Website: macys
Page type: billing-address
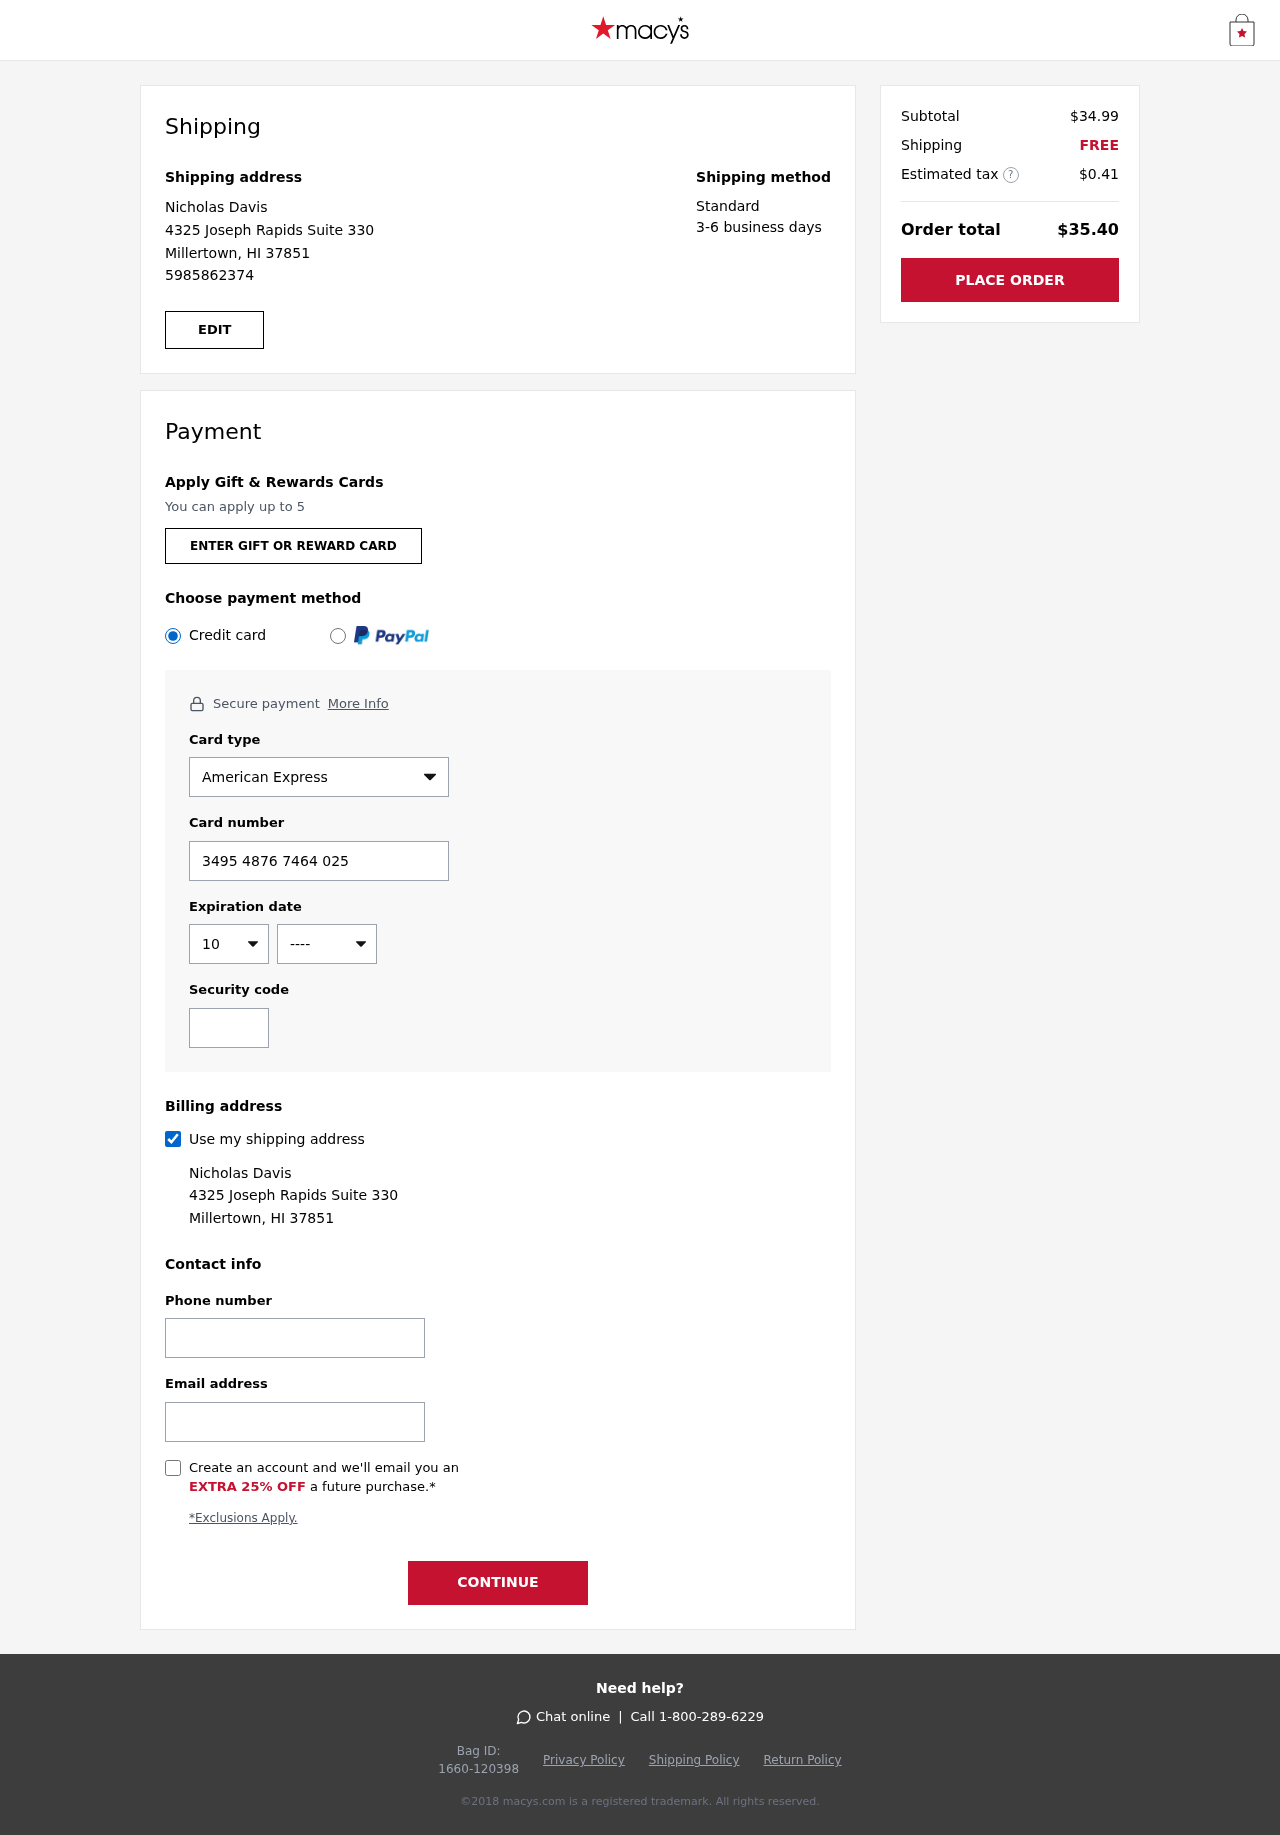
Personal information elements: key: PII_CARD_CVV
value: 3859
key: PII_CARD_EXPIRY_MONTH
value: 10
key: PII_CARD_EXPIRY_YEAR
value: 26
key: PII_CARD_NUMBER
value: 3495 4876 7464 025
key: PII_CARD_TYPE
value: American Express
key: PII_EMAIL
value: nicholas_davis@yahoo.com
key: PII_FULLNAME
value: Nicholas Davis
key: PII_PHONE
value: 5985862374
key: PII_STREET
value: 4325 Joseph Rapids Suite 330
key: PII_CITY_STATE_ZIP
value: Millertown, HI 37851
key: PII_FIRSTNAME
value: Nicholas
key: PII_LASTNAME
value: Davis
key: PII_FULLNAME2
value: Nicholas Davis
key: PII_FULLNAME3
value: Nicholas Davis
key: PII_FIRSTNAME2
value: Nicholas
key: PII_FIRSTNAME3
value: Nicholas
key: PII_LASTNAME2
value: Davis
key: PII_LASTNAME3
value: Davis
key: PII_FIRSTNAME_DERIVED
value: Nicholas
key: PII_LASTNAME_DERIVED
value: Davis
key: PII_FULLNAME_DERIVED
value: Nicholas Davis
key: PII_NAME_FULL_DERIVED
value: Nicholas Davis
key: PII_STREET2
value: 4325 Joseph Rapids Suite 330
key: PII_PHONE2
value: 5985862374
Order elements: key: ORDER_SUBTOTAL
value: $34.99
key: ORDER_SHIPPING_COST
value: FREE
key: ORDER_TAX
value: $0.41
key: ORDER_TOTAL
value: $35.40